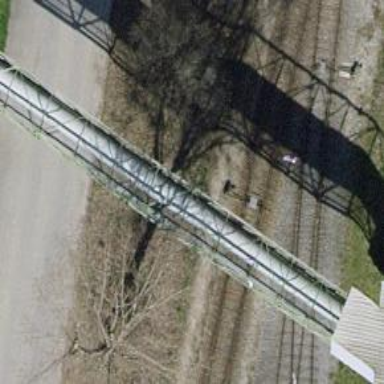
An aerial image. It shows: Railway switch.